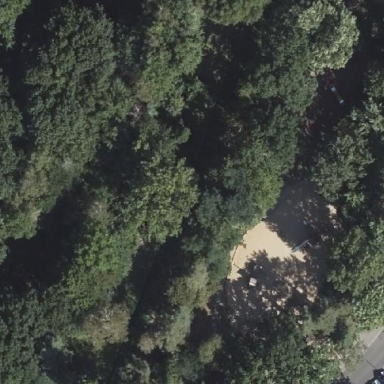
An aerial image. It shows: Playground area for leisure land.